Question: Original code:
'''
for (int row_idx = 0; row_idx < 1370-1; row_idx++){
for (int col_idx = 0; col_idx < 644-1; col_idx++){
register int idx = row_idx*644 + col_idx;
//some calculations which involve setting d_depthMap[idx]=0;
}
}
'''
Parallised code using cuda:
'''
dim3 threadsPerBlock(8,8);
dim3 numBlocks(644/threadsPerBlock.x, 1370/threadsPerBlock.y);
Kernel <<<numBlocks,threadsPerBlock>>>(d_depthMap, d_dcf, d_inp, d_wdt);
__global__ void Kernel(unsigned char *d_depthMap, float* dcf, cv::Point3f *inp){
register int rowIdx = (blockIdx.x*blockDim.x)+threadIdx.x;
register int colIdx = (blockIdx.y*blockDim.y)+threadIdx.y;
register int idx = rowIdx * 644 + col_idx;
if (rowIdx < 1369 && colIdx < 643){
//some calculations which involve setting d_depthMap[idx]=0;
}
}
'''
When I compare the depthMap with and without cuda the values don't match for idx==412295.
Since this idx is formed for column 135 and row 640 I try to lookup the value inside the kernel. This translates to Block(16,7) and Thread (80,0) but when I try to use night debug focus I get the following message: "Block not active".
I wonder what that means? It seems as if that block doesn't exist but why wouldn't it?

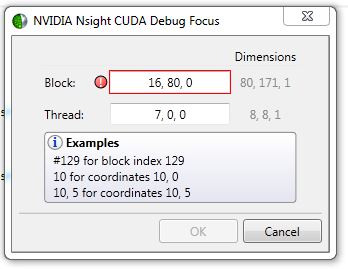
Answer: The Nsight VSE CUDA Debugger is a hardware debugger which means that it can only show state for thread blocks that are allocated to SMs at the time you stop execution. The error "Block not active" means that that block you are requesting is not currently allocated to a SM.
If you want to debug a specific block I would recommend setting a conditional breakpoint with a condition equal to the blockIdx and threadIdx.
In the Nsight Visual Studio Edition manual
- <URL>
For example you can add a conditional breakpoint with the expression
@blockIdx(16,7,0) && @threadIdx(7,0,0)